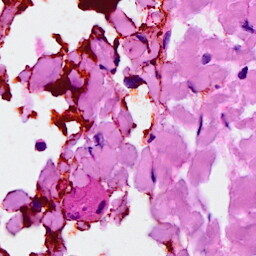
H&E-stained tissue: Breast